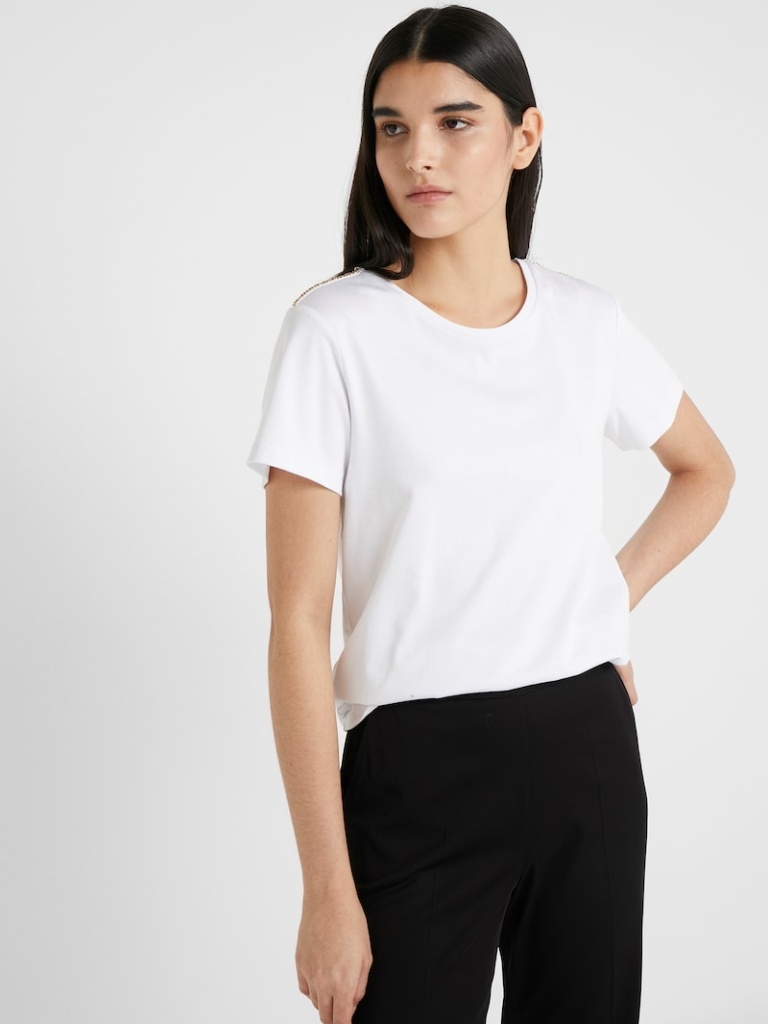
cotton relaxed short sleeve hip length Untucked crew t-shirt